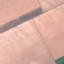
Label: AnnualCrop